Question: I write the layout like following:
'''
<RelativeLayout xmlns:android="http://schemas.android.com/apk/res/android"
android:layout_width="fill_parent"
android:layout_height="?android:attr/listPreferredItemHeight"
android:padding="6dip" >
<TextView
android:id="@+id/icon"
android:layout_width="wrap_content"
android:layout_height="fill_parent"
android:layout_alignParentBottom="true"
android:layout_alignParentTop="true"
android:layout_marginRight="6dip"
android:contentDescription="TODO"
android:background="@drawable/history_unfiled_circle" />
<TextView
android:id="@+id/secondLine"
android:layout_width="fill_parent"
android:layout_height="26dip"
android:layout_alignParentBottom="true"
android:layout_alignParentRight="true"
android:layout_toRightOf="@id/icon"
android:ellipsize="marquee"
android:singleLine="true"
android:text="Description"
android:textSize="12sp" />
<TextView
android:id="@+id/firstLine"
android:layout_width="fill_parent"
android:layout_height="wrap_content"
android:layout_above="@id/secondLine"
android:layout_alignParentRight="true"
android:layout_alignParentTop="true"
android:layout_alignWithParentIfMissing="true"
android:layout_toRightOf="@id/icon"
android:gravity="center_vertical"
android:text="Example application"
android:textSize="16sp" />
</RelativeLayout>
'''
It should be an icon in the left and two lines text in the right of the icon.
But the firstLine doesn't visible. I spent a lot time but can't solve it. Hope your help.
Update: In fact, I want to get this result

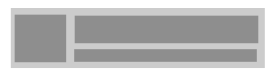
Answer: 1. You need to set your RelativeLayout android:minHeight=?android:attr/listPreferredItemHeight and android:layout_height=wrap_content, since one of your text inside have fixed height.
2. Your secondLine TextView need to specify android:layout_below="@id/firstLine"